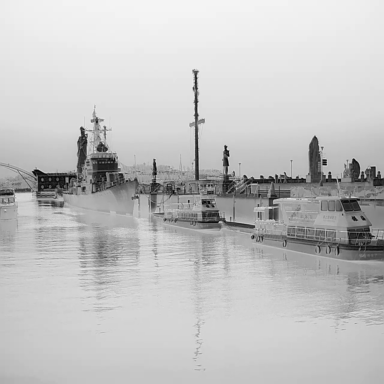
There are four objects shown in the infrared image, including two container_ships, a warship, and a canoe.